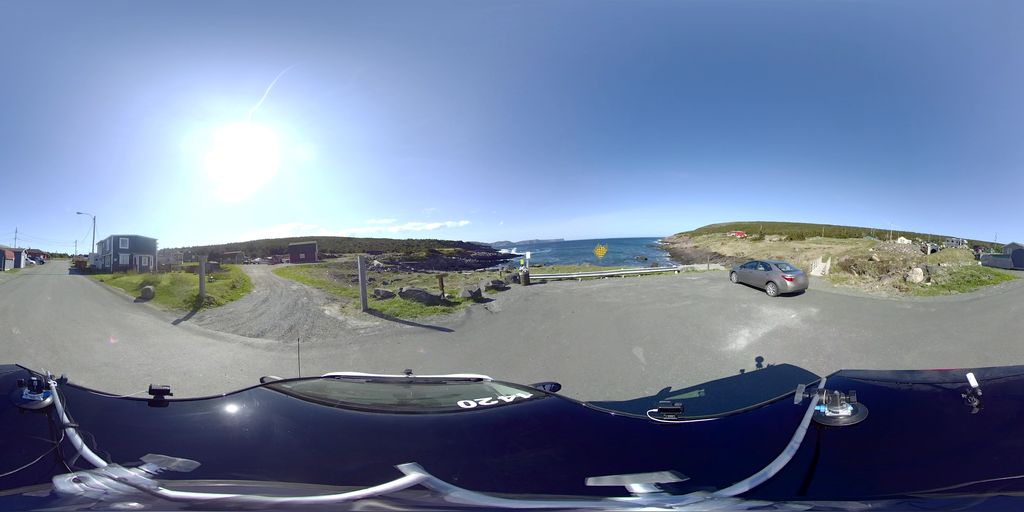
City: st_johns